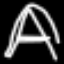
Label: The Eiffel Tower